Question: I'm having problems getting 'navbar-right' to work correctly when using 'form_tag'. When I use 'form_tag' I seem to lose all of the 'navbar-right' styling and everything floats to the left. If I just use a pure HTML '<form>' tag then everything floats to the right as expected.
Here are my gem versions:
'''
rails (4.1.1)
bootstrap-sass (3.1.1.1)
'''
Here is the code I'm using that isn't working:
'''
<header class="navbar navbar-fixed-top navbar-inverse" role="navigation">
<div class="container-fluid">
<div class="navbar-header">
<button type="button" class="navbar-toggle" data-toggle="collapse"
data-target=".navbar-collapse">
<span class="sr-only">Toggle navigation</span>
<span class="icon-bar"></span>
<span class="icon-bar"></span>
<span class="icon-bar"></span>
</button>
<%= link_to "Football Pool Mania", root_path,
class:'navbar-brand' %>
</div>
<div class="navbar-collapse collapse">
<!-- This is the line with an issue -->
<%= form_tag(sessions_path, class: 'navbar-form nabvar-right',
role: 'form') do %>
<!-- -->
<div class="form-group">
<%= text_field_tag :email, params[:email],
class: 'form-control', placeholder: "Email"%>
</div>
<div class="form-group">
<%= password_field_tag :password, nil,
class: 'form-control', placeholder: "Password"%>
</div>
<%= submit_tag "Sign in", class: "btn btn-primary" %>
<% end %>
</div><!--/.navbar-collapse -->
</div>
</header>
'''
Here is what it looks like when using form_tag:

Here is the raw HTML when it doesn't work:
'''
<header class="navbar navbar-fixed-top navbar-inverse" role="navigation">
<div class="container-fluid">
<div class="navbar-header">
<button type="button" class="navbar-toggle" data-toggle="collapse"
data-target=".navbar-collapse">
<span class="sr-only">Toggle navigation</span>
<span class="icon-bar"></span>
<span class="icon-bar"></span>
<span class="icon-bar"></span>
</button>
<a class="navbar-brand" href="/">Football Pool Mania</a>
</div>
<div class="navbar-collapse collapse">
<form accept-charset="UTF-8" action="/sessions" class="navbar-form nabvar-right" method="post" role="form"><div style="display:none"><input name="utf8" type="hidden" value="&#x2713;" /><input name="authenticity_token" type="hidden" value="mhM8pSrINO2rfH9JbRm7I4J+iSCAsrEnoYVBPDcIYu0=" /></div>
<div class="form-group">
<input class="form-control" id="email" name="email" placeholder="Email" type="text" />
</div>
<div class="form-group">
<input class="form-control" id="password" name="password" placeholder="Password" type="password" />
</div>
<input class="btn btn-primary" name="commit" type="submit" value="Sign in" />
</form>
</div><!--/.navbar-collapse -->
</div>
</header>
'''
If I replace the form_tag line with a straight '<form>' HTML line as follows, then it works.
'''
<form class="navbar-form navbar-right"action="/sessions" method="post" role="form" >
'''
This is how it looks (and what I'm wanting) when using straight HTML:
'''
![enter image description here][2]
'''
Here is the raw HTML when it works:
'''
<header class="navbar navbar-fixed-top navbar-inverse" role="navigation">
<div class="container-fluid">
<div class="navbar-header">
<button type="button" class="navbar-toggle" data-toggle="collapse"
data-target=".navbar-collapse">
<span class="sr-only">Toggle navigation</span>
<span class="icon-bar"></span>
<span class="icon-bar"></span>
<span class="icon-bar"></span>
</button>
<a class="navbar-brand" href="/">Football Pool Mania</a>
</div>
<div class="navbar-collapse collapse">
<form class="navbar-form navbar-right" role="form" >
<div class="form-group">
<input class="form-control" id="email" name="email" placeholder="Email" type="text" />
</div>
<div class="form-group">
<input class="form-control" id="password" name="password" placeholder="Password" type="password" />
</div>
<input class="btn btn-primary" name="commit" type="submit" value="Sign in" />
</form>
</div>
</div>
</header>
'''
The only thing I can notice is form_tag adds the input for the authenticity token for my session management but I'm not sure why that would break the styling for the form itself. I've been looking at this for too long to no avail.
Any help would be greatly appreciated!
Thanks
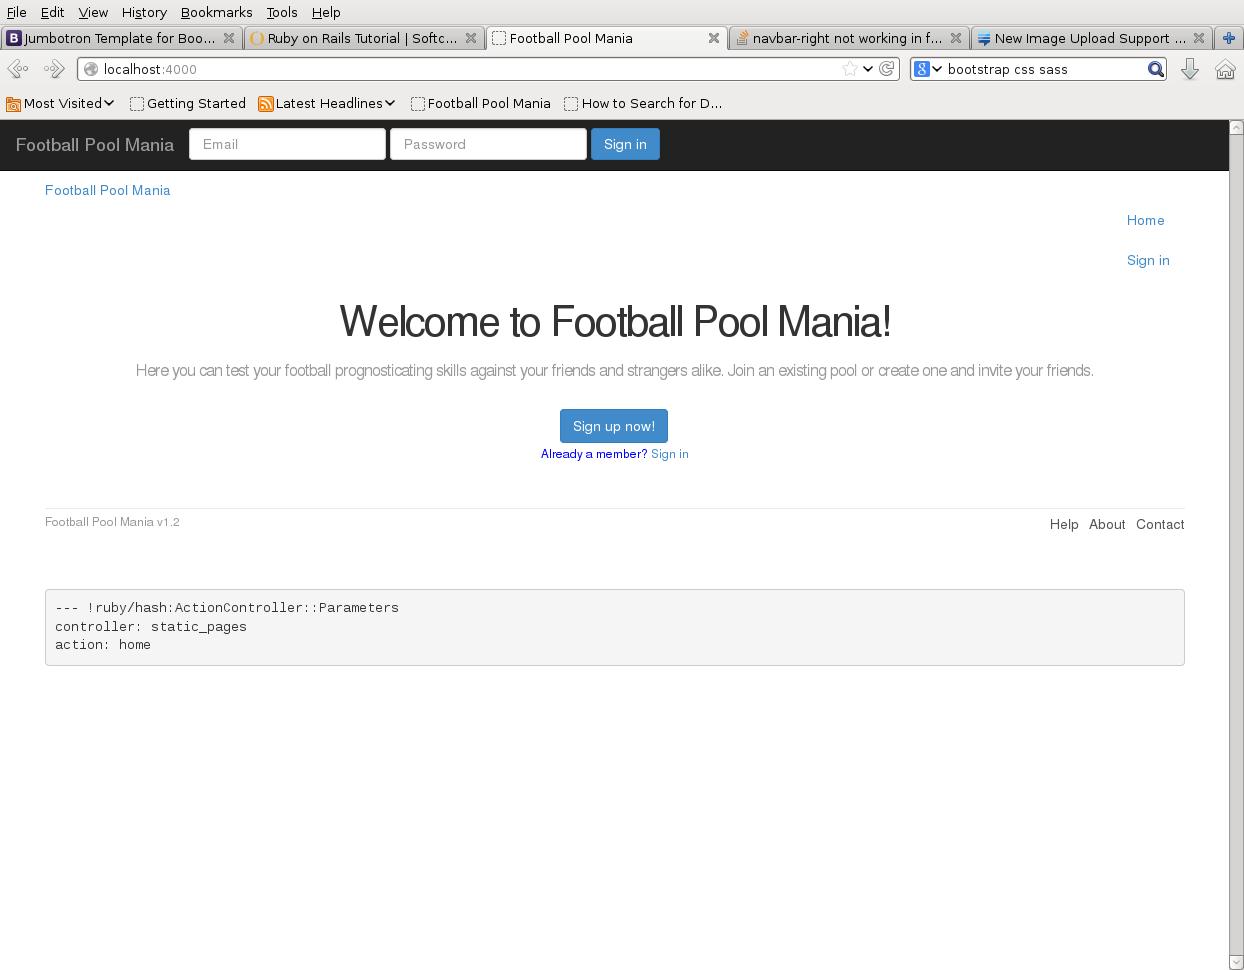
Answer: The form is not aligned to the right, because you have a typo in your code.
You mistiped the class navbar-right (in your example it is nabvar-right).
'''
<!-- <form accept-charset="UTF-8" action="/sessions" class="navbar-form nabvar-right" method="post" role="form"> -->
<form accept-charset="UTF-8" action="/sessions" class="navbar-form navbar-right" method="post" role="form">
'''
Here is a working jsfiddle: <URL>
I used a diff tool to spot the difference.